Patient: sex M, age 65
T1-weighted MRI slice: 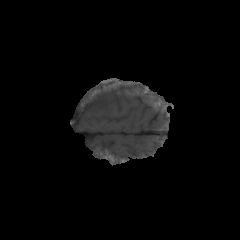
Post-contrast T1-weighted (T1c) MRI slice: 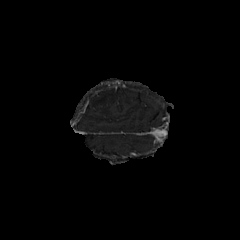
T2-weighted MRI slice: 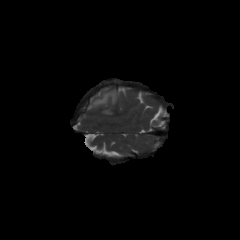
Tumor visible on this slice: yes
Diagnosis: Glioblastoma, IDH-wildtype
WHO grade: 4